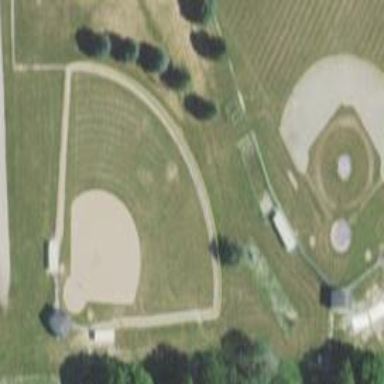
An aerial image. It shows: Baseball pitch for leisure and sports activities.